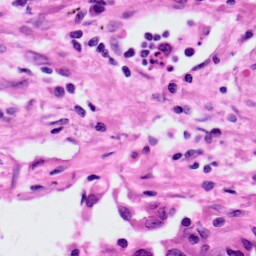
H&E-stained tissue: Lung